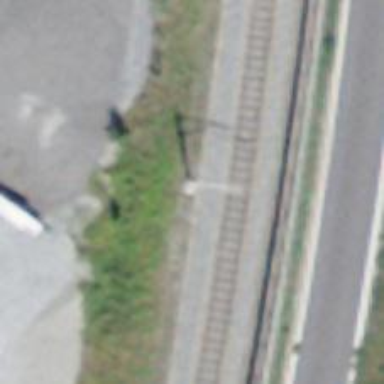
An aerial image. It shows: Catenary mast for power lines.